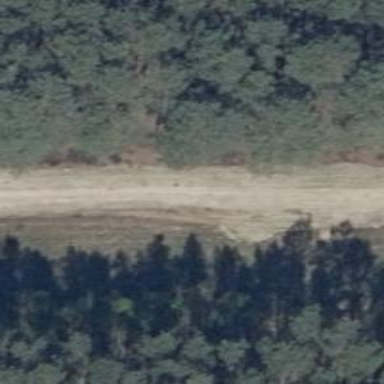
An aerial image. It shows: Sandy track with grade3 tracktype.